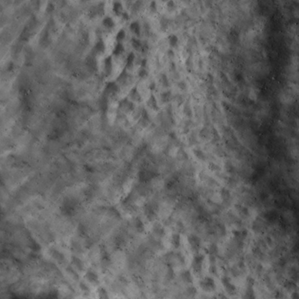
Label: non_frost